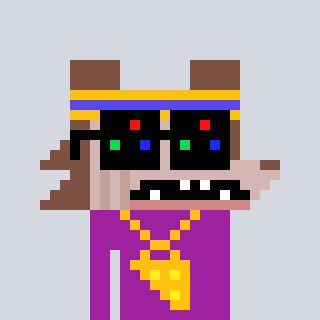
a pixel art character with square black sunglasses, a werewolf-shaped head and a magenta-colored body on a cool background